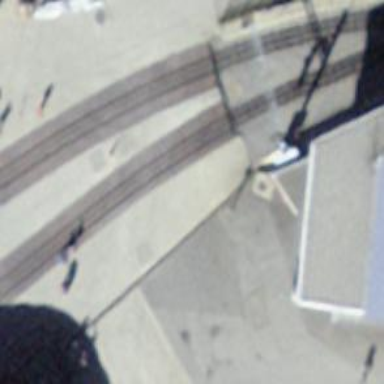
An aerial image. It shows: Narrow-gauge railway track with one electrified contact line.